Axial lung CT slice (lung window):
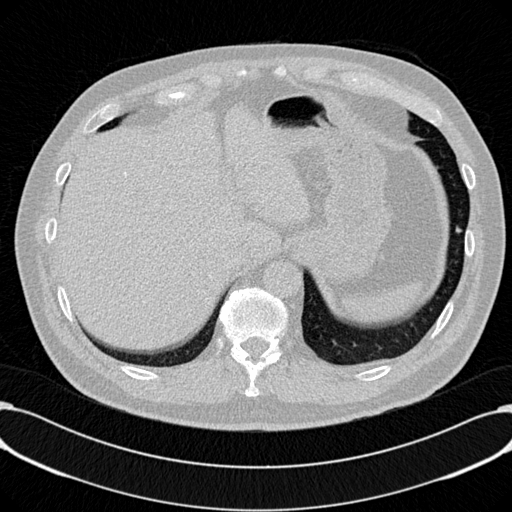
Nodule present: yes
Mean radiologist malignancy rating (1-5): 2.75